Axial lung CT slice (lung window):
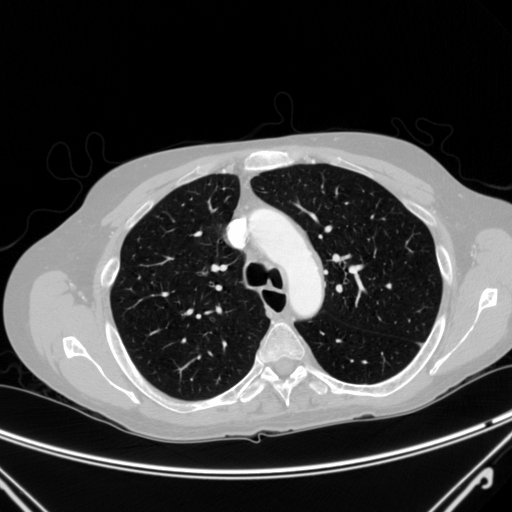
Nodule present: no